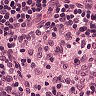
Metastatic tissue present: no